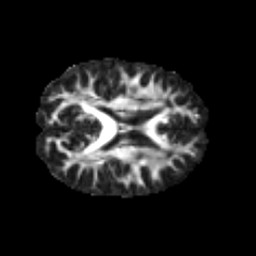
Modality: FA
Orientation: axial
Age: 28
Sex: male
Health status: healthy